Question: I am trying to create a Chrome extension which shows notifications after every hour. To receive notifications you must toggle a switch from the popup menu, however, right now once I toggle the switch and close the popup and then open the popup back up it shows the switch as off. Once the user turns the switch on it should remain on until the user turns it off again. I am using Javascript by the way. Any help on this?

'''
if (checkbox.checked) {
// this means the app is on and should display a notification every hour
} else {
//this means the app is off and should NOT display a notification every hour
}
'''
I've tried all suggestions yet the everytime I reopen the popup the switch changes back to off. I think it might be something with my html? I have included it below:
'''
input:checked+.slider:before {
-webkit-transform: translateX(100px);
-ms-transform: translateX(100px);
transform: translateX(90px);
}
.slider:after {
content: 'Turn on notifications';
color: white;
display: block;
position: absolute;
transform: translate(-50%, -50%);
top: 50%;
left: 50%;
font-size: 12px;
font-family: 'Candara';
}
input:checked+.slider:after {
content: 'Turn off notifications';
}
'''
+++++++++++++++++++
'''
<div>
<label class="switch"><input type="checkbox" id="togBtn">
<div class="slider round"></div>
</label>
</div>
'''
'''
document.addEventListener('DOMContentLoaded', function () {
var checkbox = document.querySelector('input[type="checkbox"]');
checkbox.addEventListener('click', function () {
if (checkbox.checked) {
checkbox.addEventListener('click', function () {
chrome.storage.local.set({ 'enabled': checkbox.checked },
function () {
console.log("confirmed");
});
})
'''
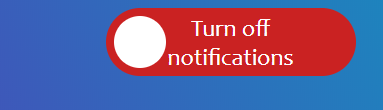
Answer: You can use the <URL> to save user data like the state of the switch.
Example:
'''
chrome.storage.local.set({key: value}, function() {
console.log('Value is set to ' + value);
});
chrome.storage.local.get(['key'], function(result) {
console.log('Value currently is ' + result.key);
});
'''
based on your example:
'''
document.addEventListener('DOMContentLoaded', function () {
var checkbox = document.querySelector('input[type="checkbox"]');
chrome.storage.local.get('enabled', function (result) {
if (result.enabled != null) {
checkbox.checked = result.enabled;
}
});
checkbox.addEventListener('click', function () {
console.log(checkbox.checked);
chrome.storage.local.set({ 'enabled': checkbox.checked }, function () {
console.log("confirmed");
});
});
});
'''
This is how your background.js could look like using the alarm and storage api to trigger a notification:
'''
chrome.alarms.get('myAlarm', function (alarm) {
if (alarm == null) {
chrome.alarms.create('myAlarm', { periodInMinutes: 1 });
}
});
chrome.alarms.onAlarm.addListener(function (alarm) {
chrome.storage.local.get('enabled', function(result) {
if (result.enabled) {
console.log('Show notification');
}
});
});
'''